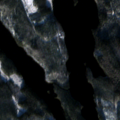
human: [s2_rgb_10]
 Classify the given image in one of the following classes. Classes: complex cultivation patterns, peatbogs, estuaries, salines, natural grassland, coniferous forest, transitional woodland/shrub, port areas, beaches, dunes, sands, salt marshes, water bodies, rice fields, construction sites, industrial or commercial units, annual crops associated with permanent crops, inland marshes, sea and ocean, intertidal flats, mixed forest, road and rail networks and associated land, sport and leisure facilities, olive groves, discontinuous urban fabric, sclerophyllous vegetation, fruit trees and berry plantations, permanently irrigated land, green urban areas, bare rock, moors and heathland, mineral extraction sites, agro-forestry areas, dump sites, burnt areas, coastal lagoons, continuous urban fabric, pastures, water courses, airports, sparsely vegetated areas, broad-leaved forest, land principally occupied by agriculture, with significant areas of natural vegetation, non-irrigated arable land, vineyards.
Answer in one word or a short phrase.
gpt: coniferous forest, mixed forest, water bodies